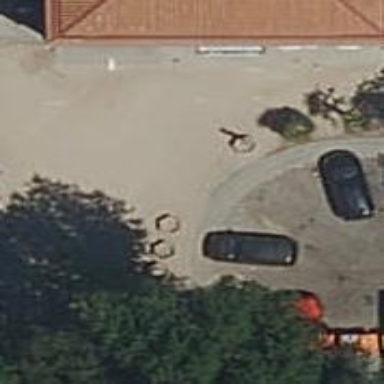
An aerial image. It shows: Kerb serving as barrier.